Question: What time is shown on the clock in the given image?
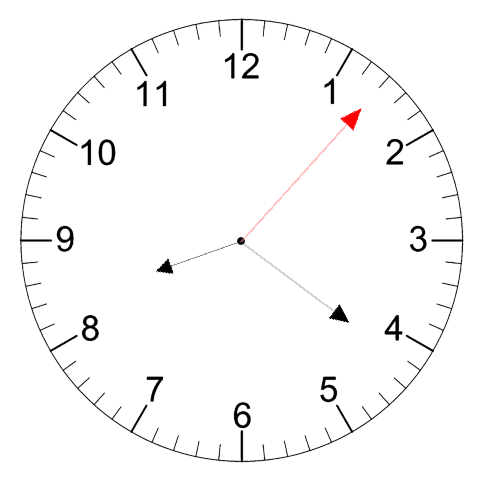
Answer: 08:21:07